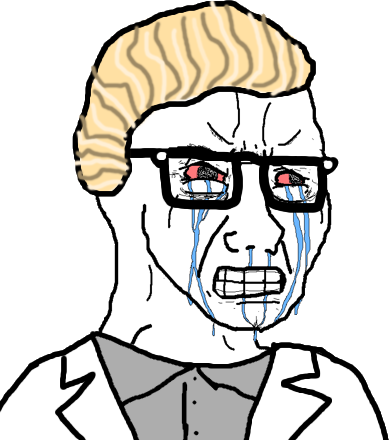
Label: 5_Crying_Wojak